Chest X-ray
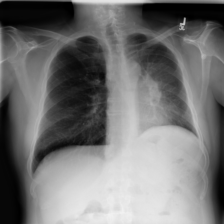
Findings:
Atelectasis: negative
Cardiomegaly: negative
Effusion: negative
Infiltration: negative
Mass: negative
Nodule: negative
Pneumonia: negative
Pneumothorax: negative
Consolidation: negative
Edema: negative
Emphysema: negative
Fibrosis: negative
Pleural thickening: negative
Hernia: negative